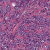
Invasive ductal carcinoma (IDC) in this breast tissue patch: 1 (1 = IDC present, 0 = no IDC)